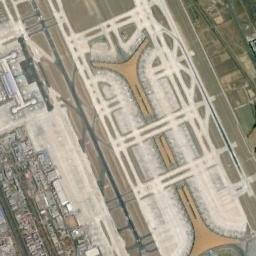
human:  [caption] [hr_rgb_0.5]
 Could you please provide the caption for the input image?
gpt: The airport was built in the middle of lush vegetation .

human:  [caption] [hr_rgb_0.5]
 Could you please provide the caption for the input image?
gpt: An airport with some staggered runways, A terminal and an open area on the farmland and some buildings arranged neatly beside .

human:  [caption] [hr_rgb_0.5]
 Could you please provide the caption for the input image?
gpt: A complex airport with many runways and buildings .

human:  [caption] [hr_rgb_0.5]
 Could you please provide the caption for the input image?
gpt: The airport has many roads of different lengths .

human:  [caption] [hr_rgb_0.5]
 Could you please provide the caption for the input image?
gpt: There is an airport on the open place next to many buildings .